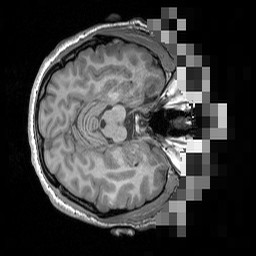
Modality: T1w
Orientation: axial
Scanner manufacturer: siemens
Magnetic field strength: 3 T
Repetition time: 1.5 s
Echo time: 0.00291 s